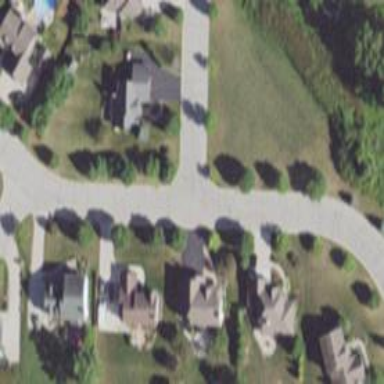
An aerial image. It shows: Residential road.